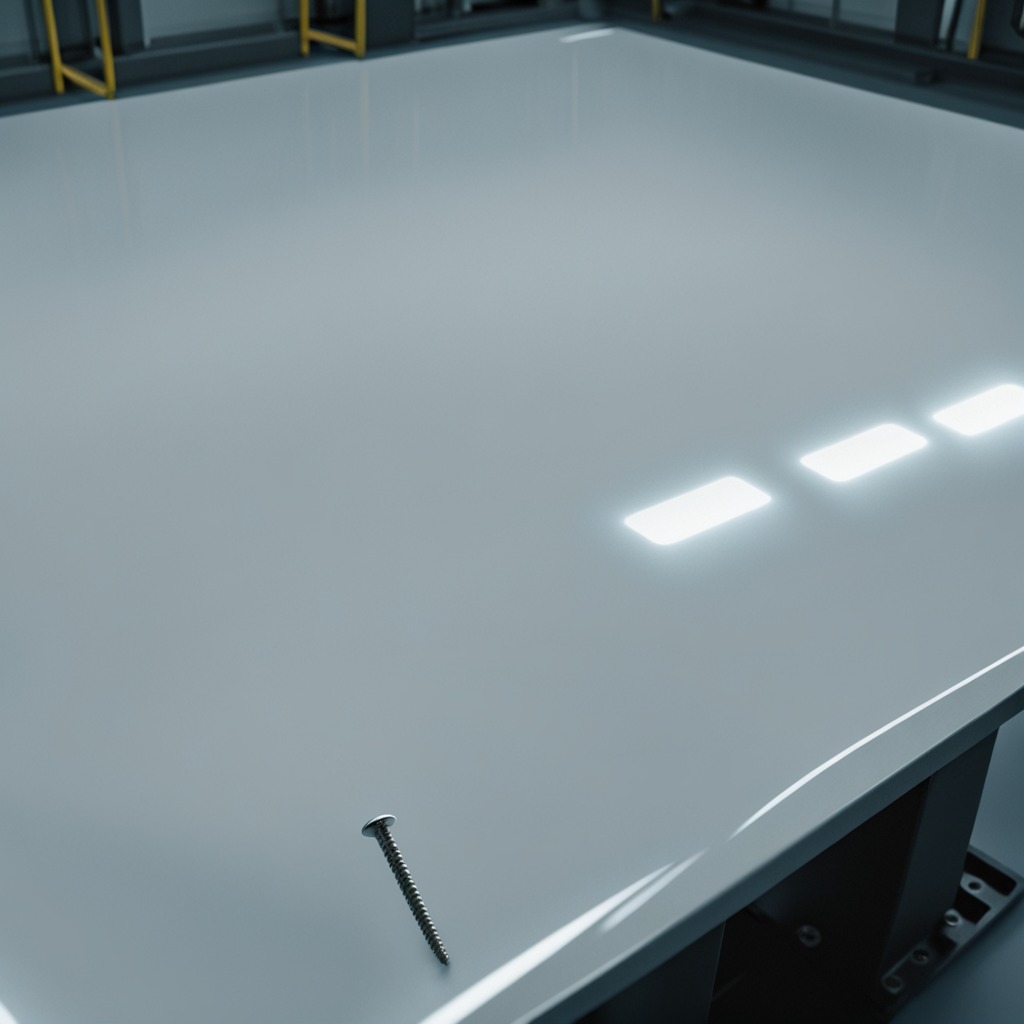
A metal screw is lying on a high-gloss table in a ship maintenance bay industrial lighting.